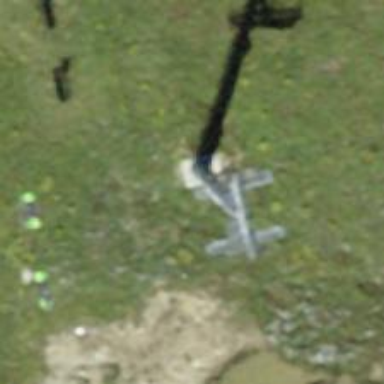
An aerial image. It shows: Pylon for aerialway.